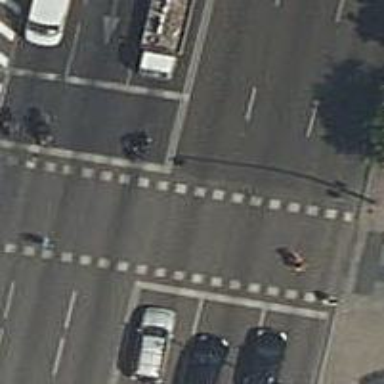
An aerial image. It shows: Crossing with traffic signals.